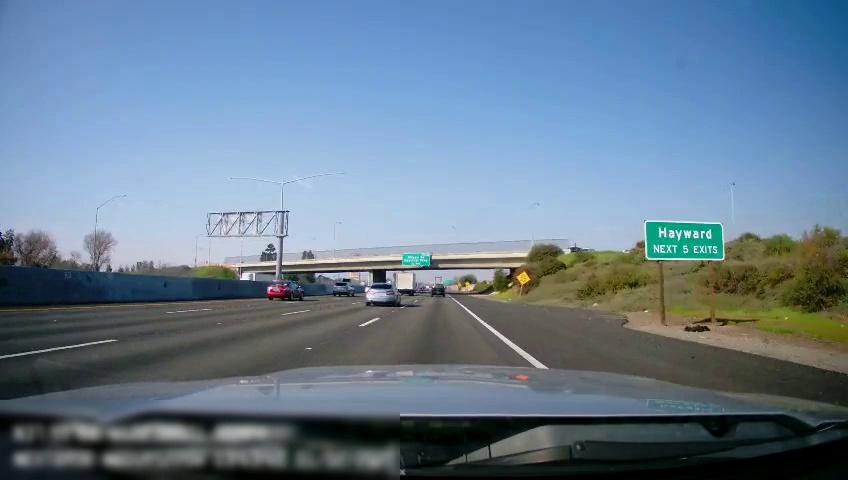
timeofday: Day
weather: Sunny
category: Drivable Space
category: Vehicles | Car
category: Vehicles | Car
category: Vehicles | Truck
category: Vehicles | Truck
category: Vehicles | SUV
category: Lanes | Alternate Lane
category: Lanes | Current Lane
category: Lanes | Current Lane
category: Lanes | Alternate Lane
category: Lanes | Alternate Lane
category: Traffic | Signs
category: Traffic | Signs
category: Traffic | Signs